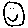
Label: smiley face